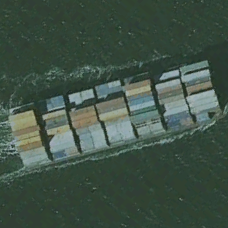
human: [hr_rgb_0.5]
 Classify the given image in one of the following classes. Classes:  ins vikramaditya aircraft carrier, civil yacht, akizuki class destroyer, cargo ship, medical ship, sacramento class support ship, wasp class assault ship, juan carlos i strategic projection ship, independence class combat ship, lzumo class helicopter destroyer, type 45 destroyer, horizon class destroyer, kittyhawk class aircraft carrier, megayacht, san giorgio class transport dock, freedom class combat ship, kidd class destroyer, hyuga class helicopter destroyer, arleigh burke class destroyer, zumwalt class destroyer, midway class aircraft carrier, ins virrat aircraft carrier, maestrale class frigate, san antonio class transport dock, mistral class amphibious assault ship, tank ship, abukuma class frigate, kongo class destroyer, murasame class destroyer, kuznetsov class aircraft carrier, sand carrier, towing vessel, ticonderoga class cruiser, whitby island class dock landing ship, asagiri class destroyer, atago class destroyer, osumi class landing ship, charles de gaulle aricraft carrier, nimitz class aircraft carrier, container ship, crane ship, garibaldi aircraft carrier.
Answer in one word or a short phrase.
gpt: Container ship